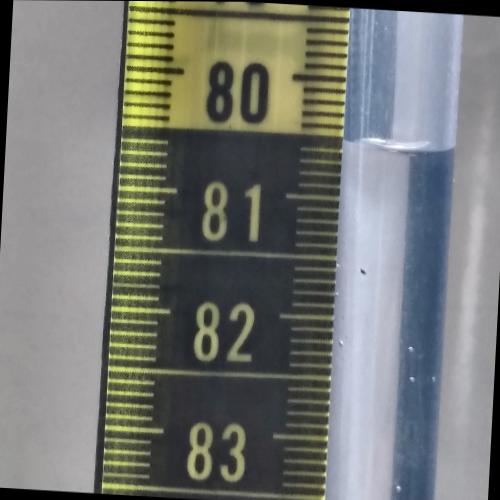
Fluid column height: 80.5 cm